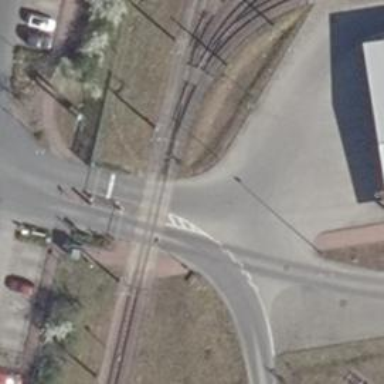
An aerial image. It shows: Tram railway.